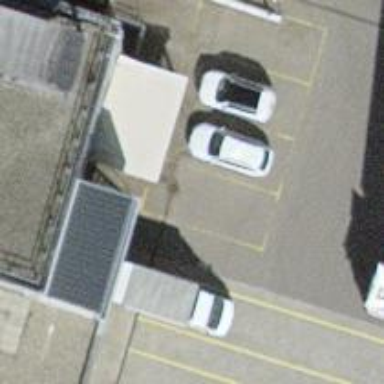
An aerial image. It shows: Charging station.